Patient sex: M
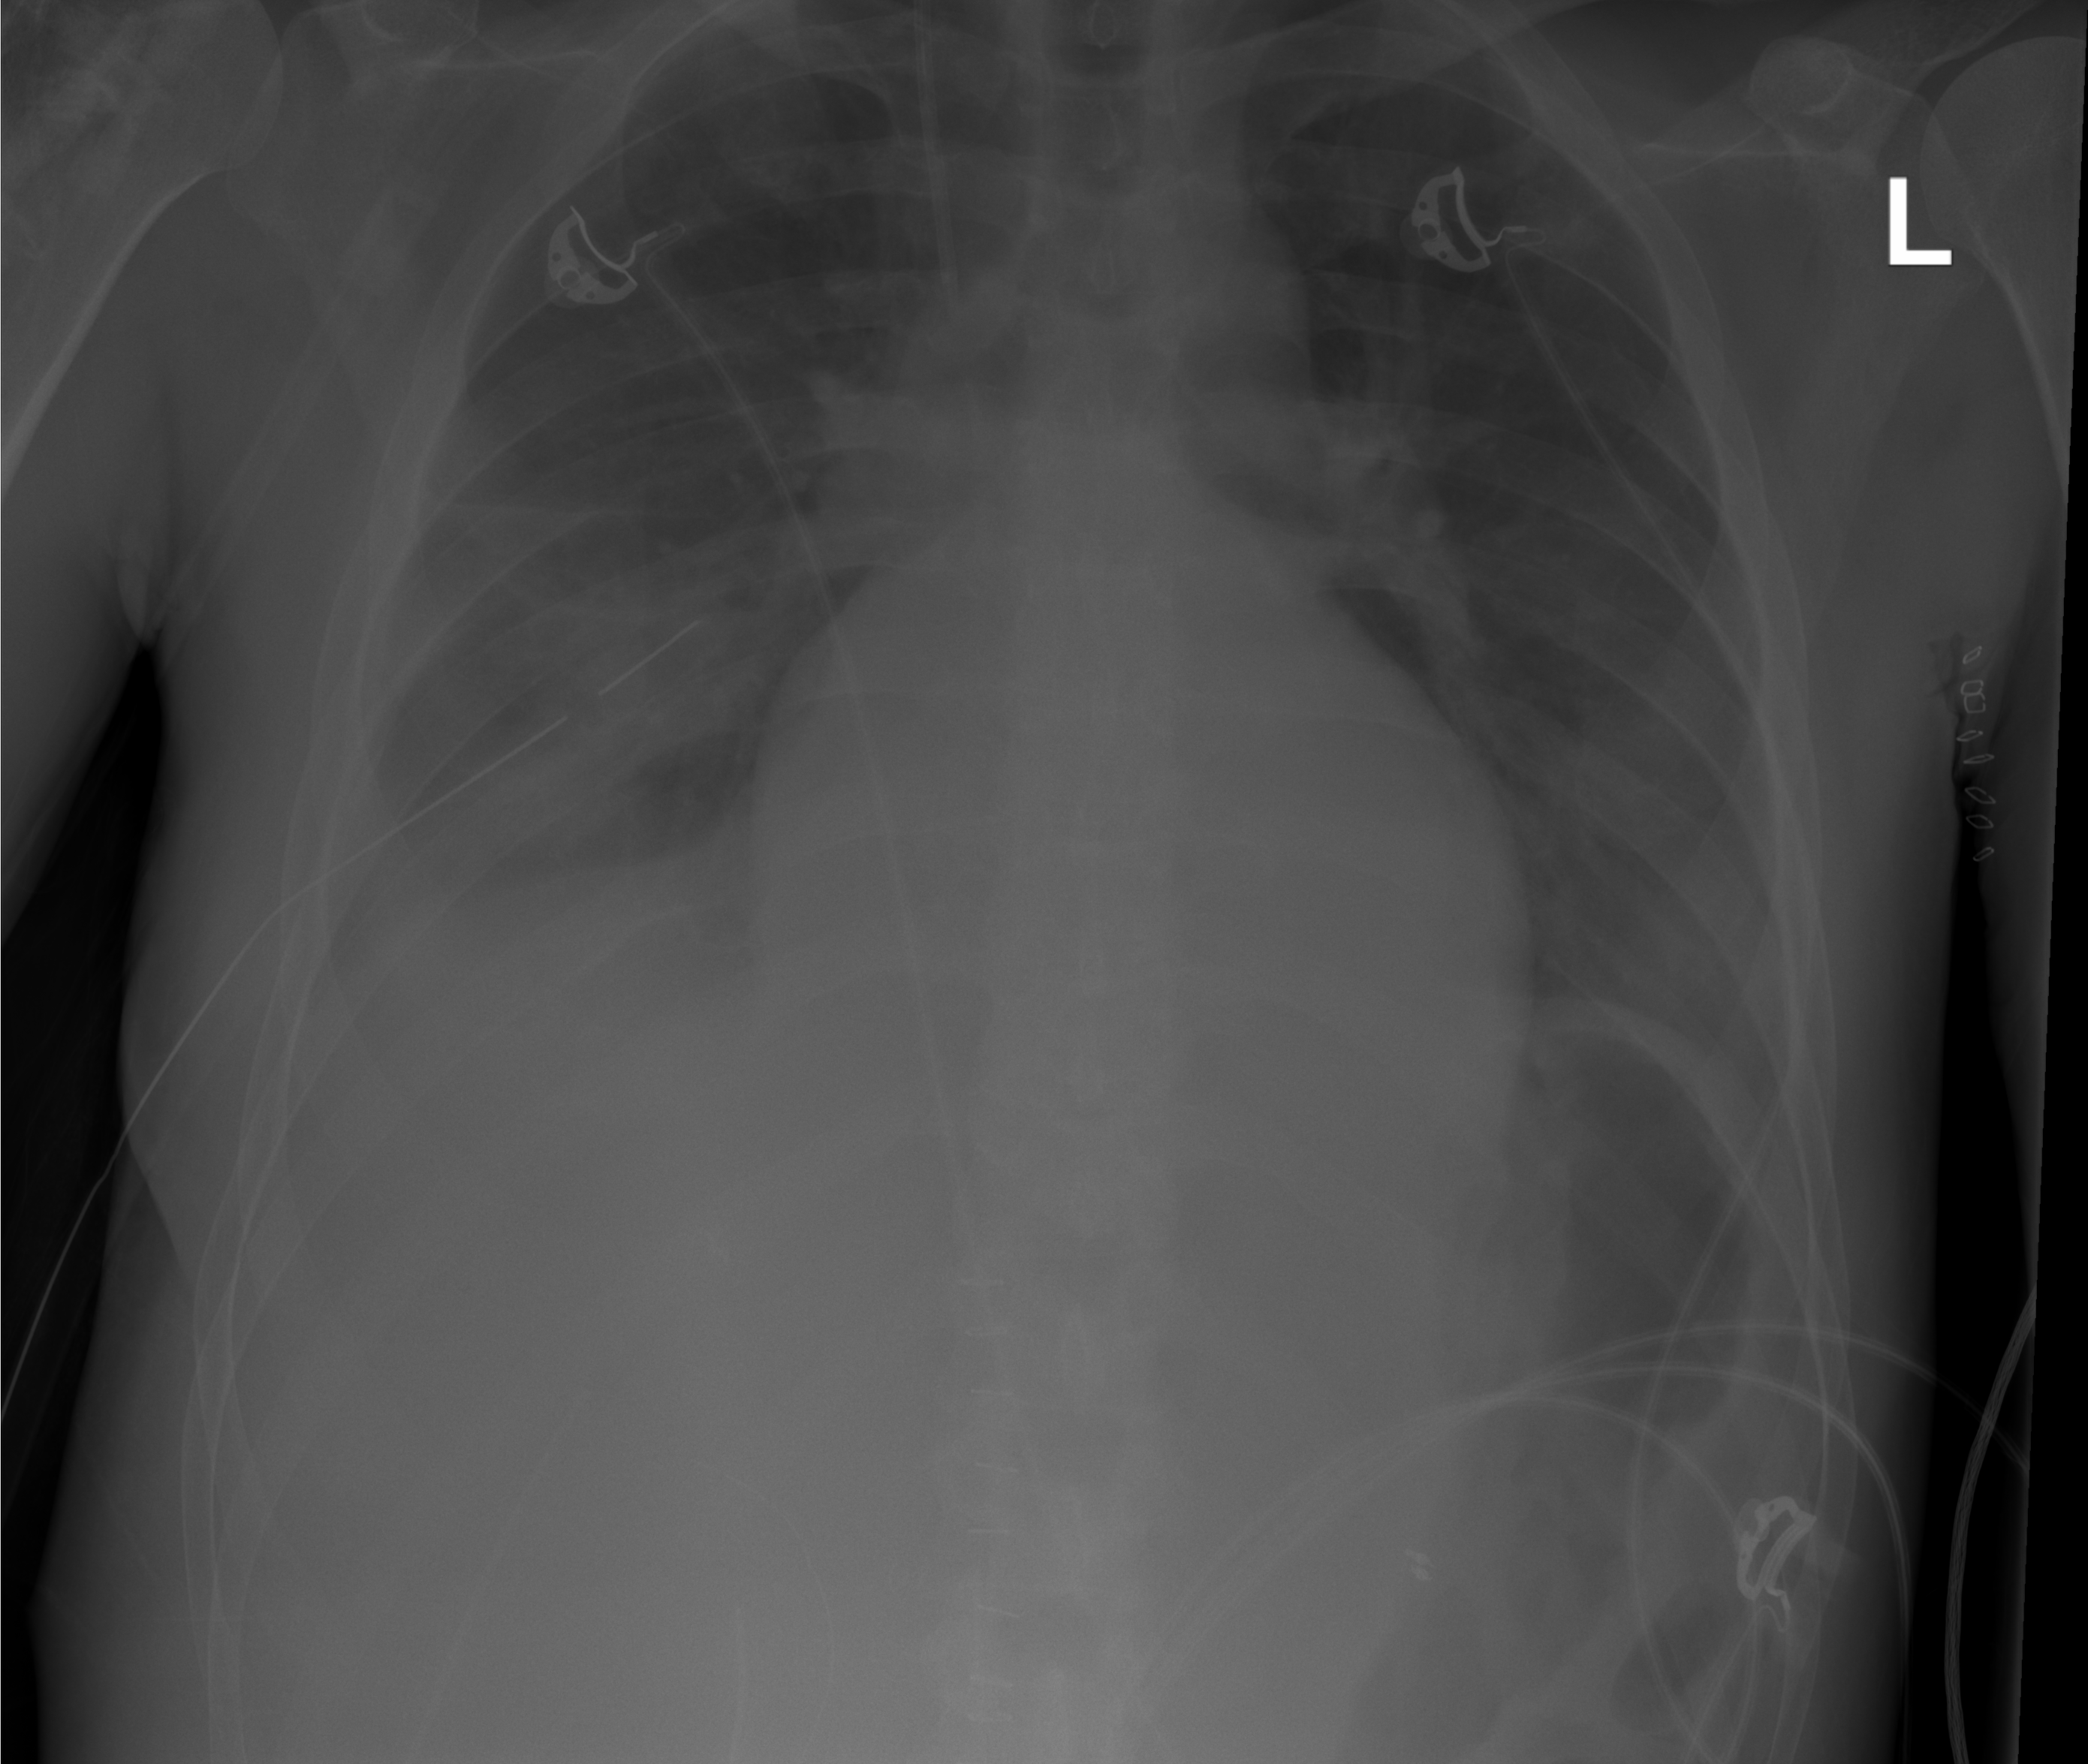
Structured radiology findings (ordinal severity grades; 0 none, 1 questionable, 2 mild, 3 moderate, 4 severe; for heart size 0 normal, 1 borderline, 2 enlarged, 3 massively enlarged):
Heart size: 2
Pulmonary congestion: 0
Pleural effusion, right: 2
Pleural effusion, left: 1
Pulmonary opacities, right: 1
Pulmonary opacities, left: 0
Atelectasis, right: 2
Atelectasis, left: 0